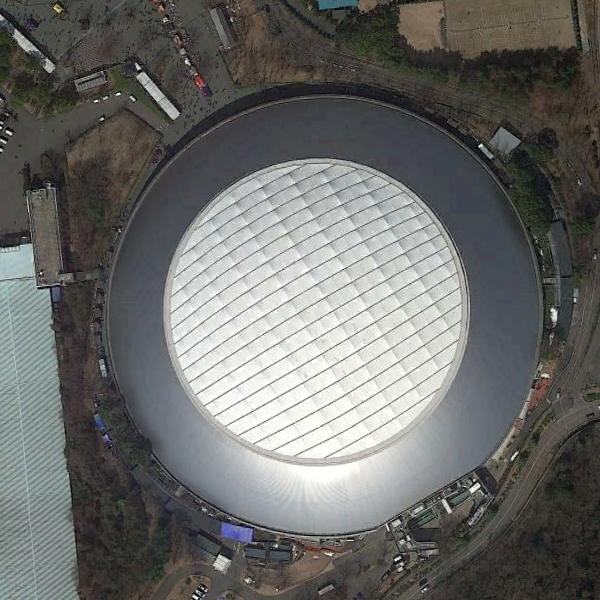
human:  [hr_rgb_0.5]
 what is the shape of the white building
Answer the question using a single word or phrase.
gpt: circle